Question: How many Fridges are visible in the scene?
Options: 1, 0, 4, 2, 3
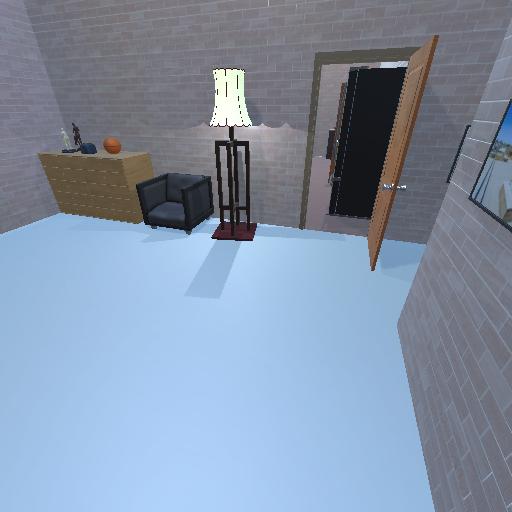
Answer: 1